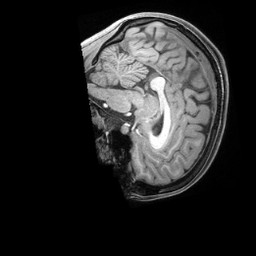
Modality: T1w
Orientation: sagittal
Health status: healthy
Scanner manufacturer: siemens
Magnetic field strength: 3 T
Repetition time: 2.4 s
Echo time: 0.00201 s